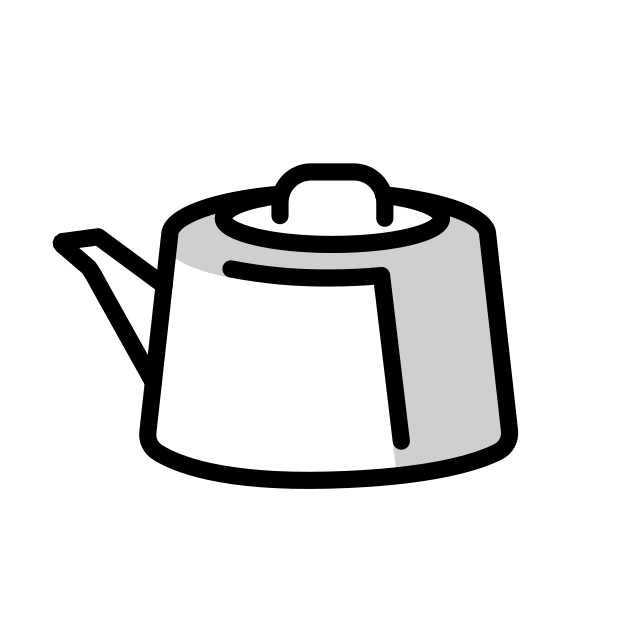
teapot